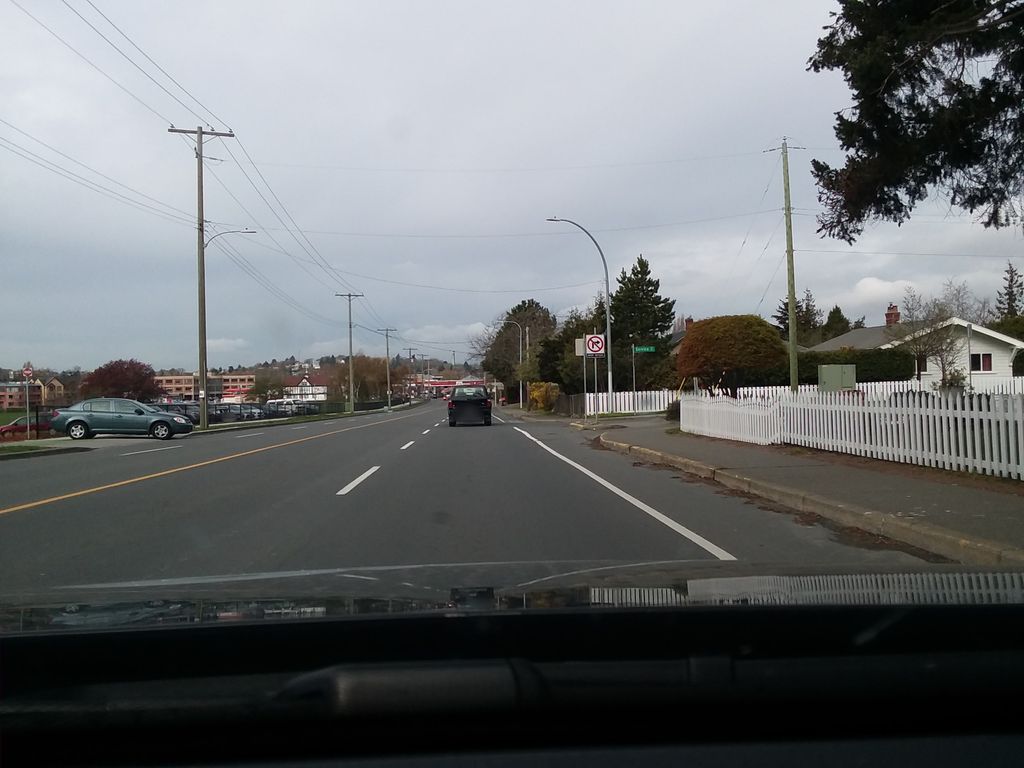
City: victoria